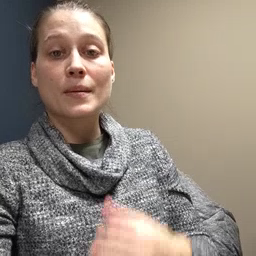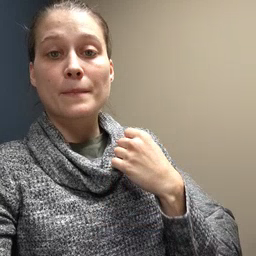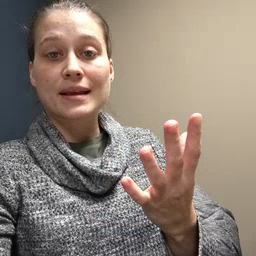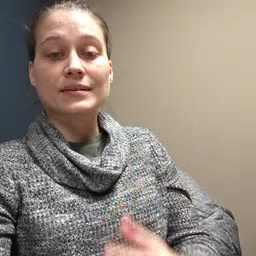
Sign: many